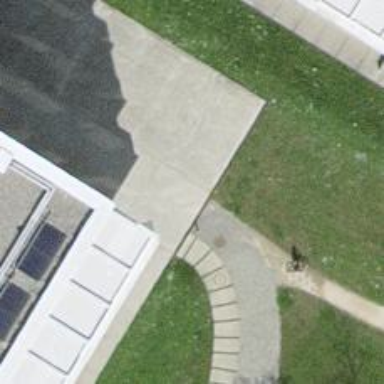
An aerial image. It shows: Bollard.